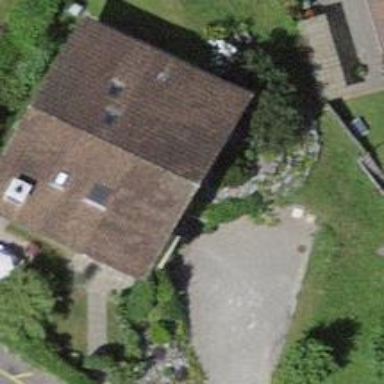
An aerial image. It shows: Detached building.